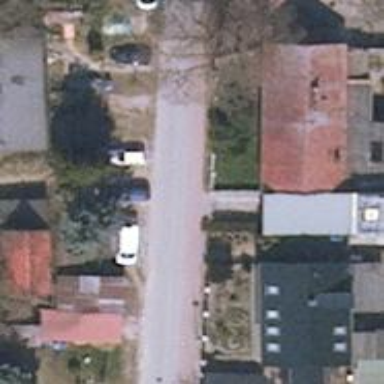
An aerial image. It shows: Residential road with cycle track on the left side.